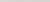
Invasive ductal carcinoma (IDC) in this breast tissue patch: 0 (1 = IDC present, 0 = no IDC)